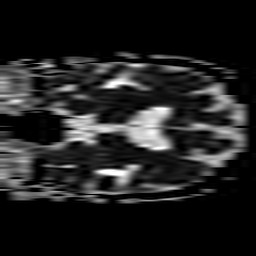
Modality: ADC
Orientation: coronal
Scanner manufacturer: philips
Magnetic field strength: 3 T
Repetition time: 3.082 s
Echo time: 0.076 s